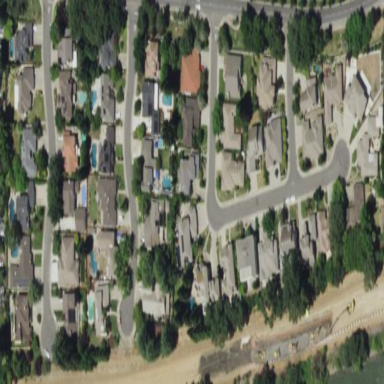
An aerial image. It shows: Single-family residential area.